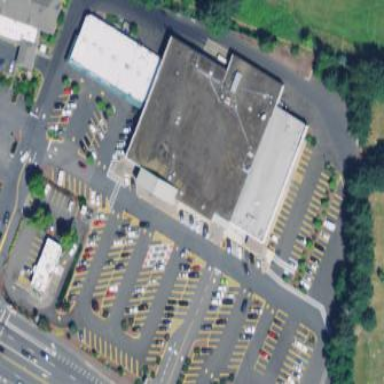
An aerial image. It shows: Supermarket located in building.